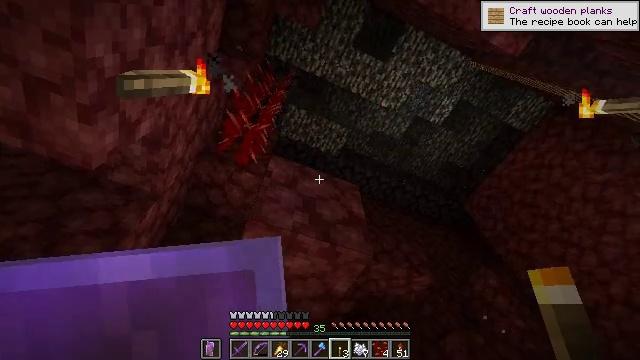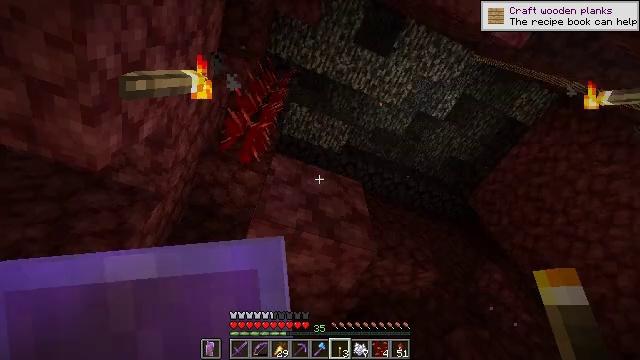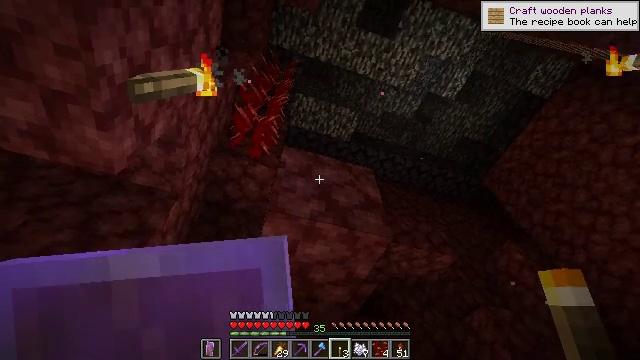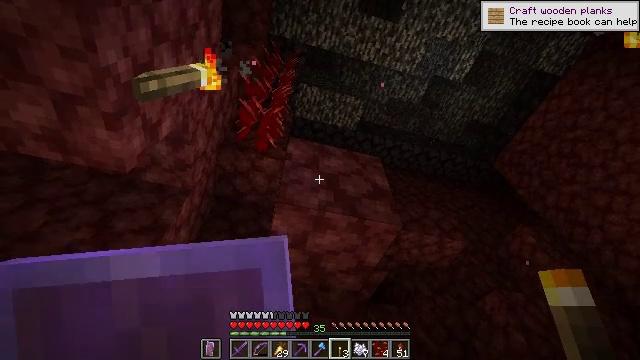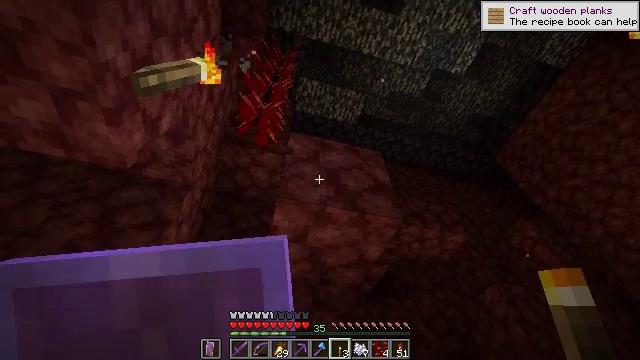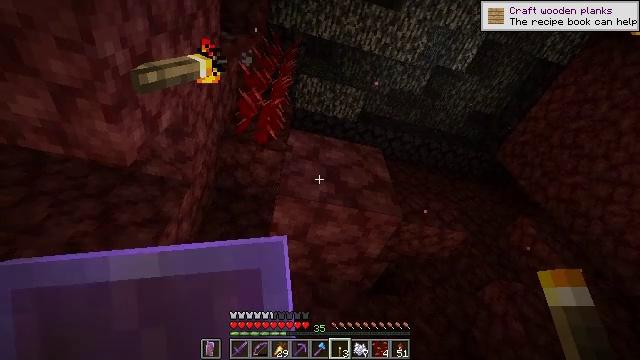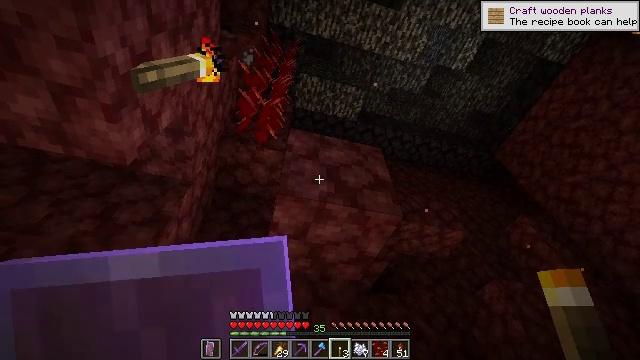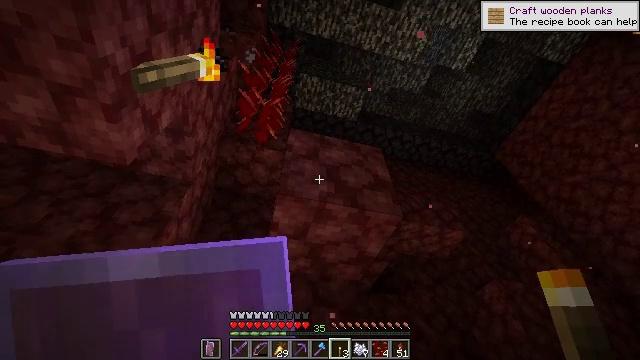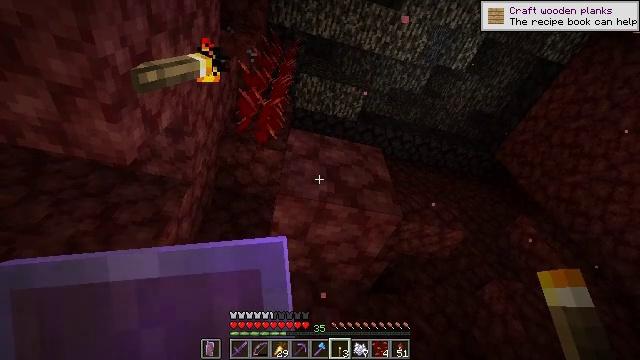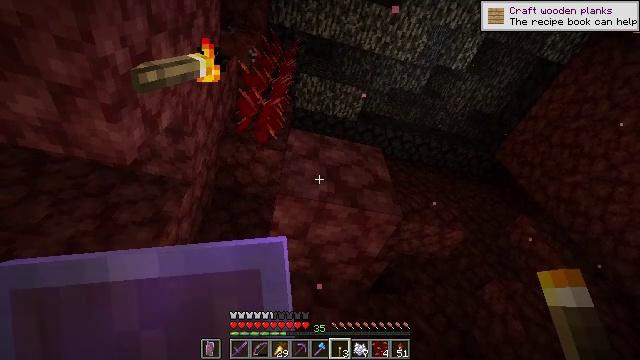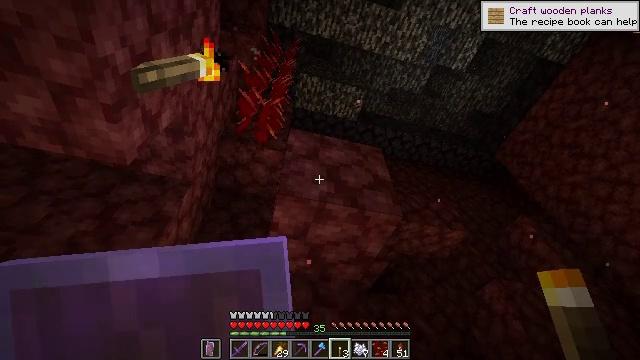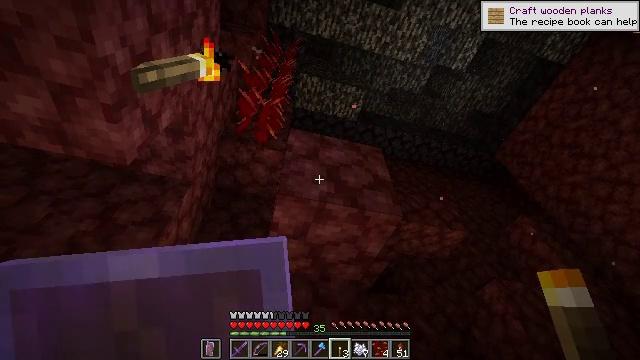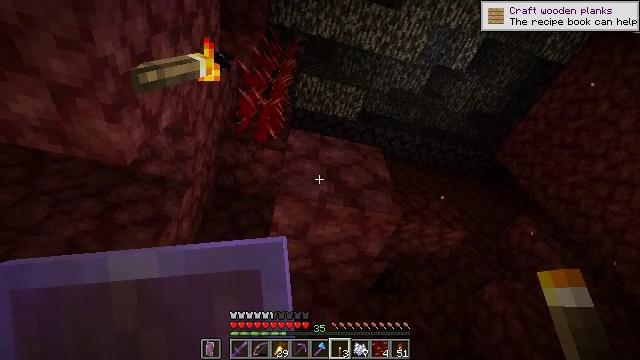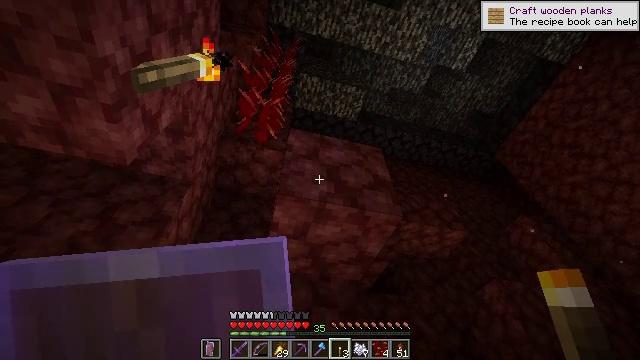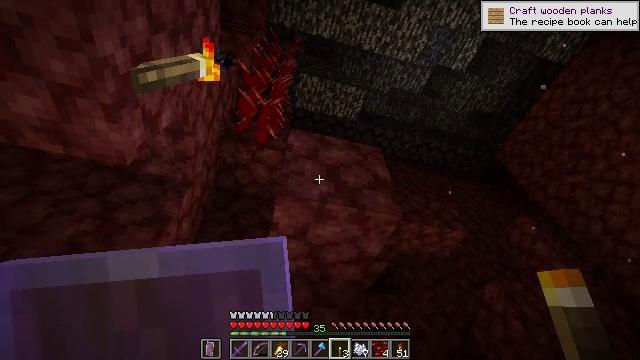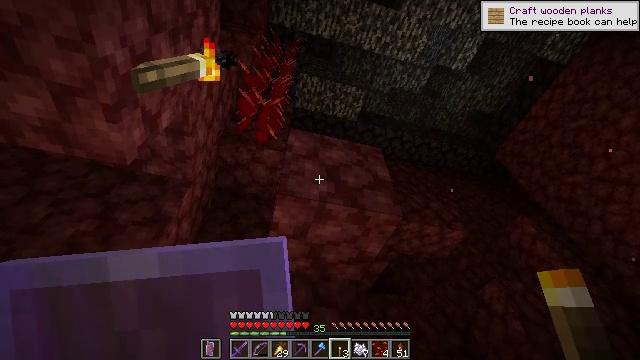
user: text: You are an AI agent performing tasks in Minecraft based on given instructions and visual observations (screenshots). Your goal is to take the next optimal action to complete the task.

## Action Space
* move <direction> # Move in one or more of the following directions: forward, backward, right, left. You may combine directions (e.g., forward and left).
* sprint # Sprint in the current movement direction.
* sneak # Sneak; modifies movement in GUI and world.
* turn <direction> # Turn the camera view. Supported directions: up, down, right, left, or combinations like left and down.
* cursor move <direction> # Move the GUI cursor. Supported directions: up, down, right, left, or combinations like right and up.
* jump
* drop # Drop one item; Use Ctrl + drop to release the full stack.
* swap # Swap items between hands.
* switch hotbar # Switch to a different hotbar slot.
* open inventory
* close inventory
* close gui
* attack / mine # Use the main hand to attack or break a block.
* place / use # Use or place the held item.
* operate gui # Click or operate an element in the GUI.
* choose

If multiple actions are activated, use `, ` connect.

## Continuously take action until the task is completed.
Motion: motion action
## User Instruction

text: Dig up netherrack with a pickaxe.
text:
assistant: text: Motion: turn left
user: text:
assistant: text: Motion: turn left and down
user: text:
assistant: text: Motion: turn left and down
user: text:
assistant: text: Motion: turn down
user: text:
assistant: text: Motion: no_op
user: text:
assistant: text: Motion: no_op
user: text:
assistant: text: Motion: no_op
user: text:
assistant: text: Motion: no_op
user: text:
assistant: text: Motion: no_op
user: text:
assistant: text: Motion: no_op
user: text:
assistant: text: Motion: no_op
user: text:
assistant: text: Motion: no_op
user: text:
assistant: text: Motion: no_op
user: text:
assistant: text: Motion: no_op
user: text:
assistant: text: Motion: no_op
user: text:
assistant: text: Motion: no_op
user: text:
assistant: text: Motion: no_op
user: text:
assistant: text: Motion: no_op
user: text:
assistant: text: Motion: no_op
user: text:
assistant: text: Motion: no_op
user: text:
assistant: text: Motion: no_op
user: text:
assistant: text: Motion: no_op
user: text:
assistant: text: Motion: no_op
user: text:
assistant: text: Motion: no_op
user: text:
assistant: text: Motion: no_op
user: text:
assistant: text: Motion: turn right
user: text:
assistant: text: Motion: turn right
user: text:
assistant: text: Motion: no_op
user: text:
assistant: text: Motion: attack / mine
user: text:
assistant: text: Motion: attack / mine